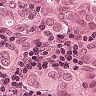
Metastatic tissue present: yes